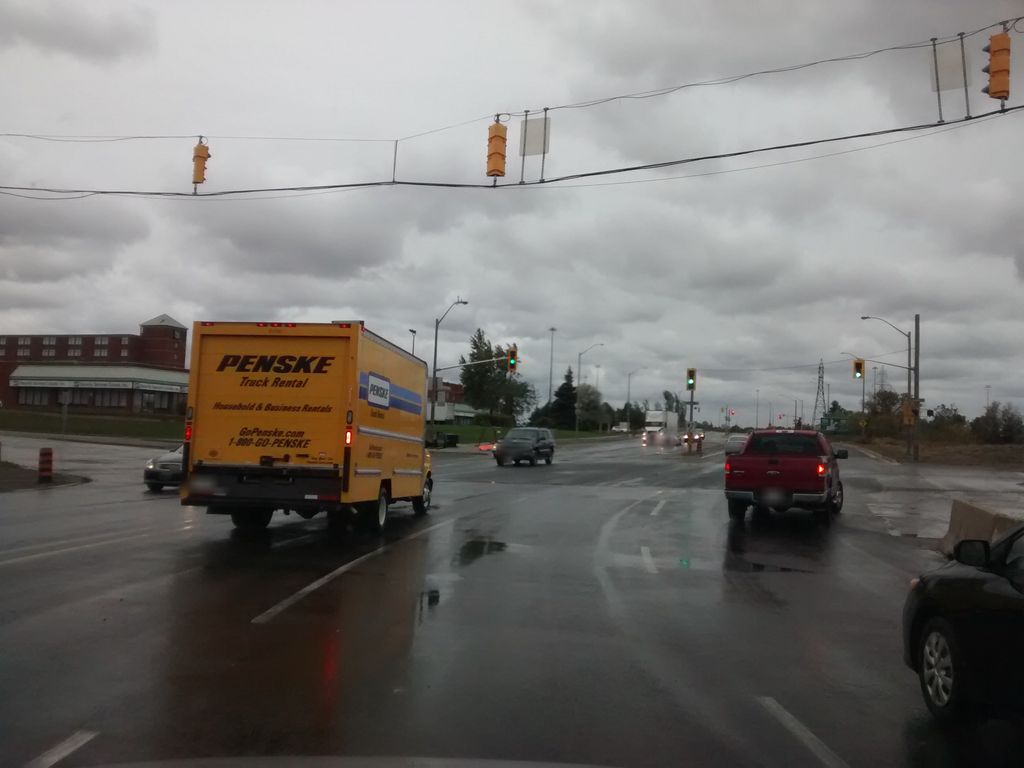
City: hamilton